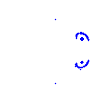
Particle: proton